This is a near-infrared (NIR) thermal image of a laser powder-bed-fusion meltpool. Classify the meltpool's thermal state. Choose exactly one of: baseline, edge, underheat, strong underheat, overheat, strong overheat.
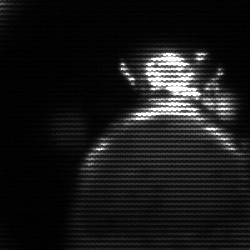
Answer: baseline